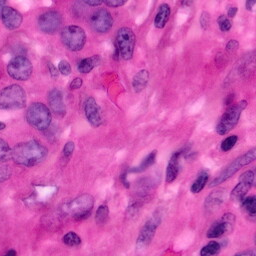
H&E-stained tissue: Pancreatic